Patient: sex F, age 65
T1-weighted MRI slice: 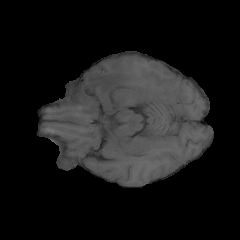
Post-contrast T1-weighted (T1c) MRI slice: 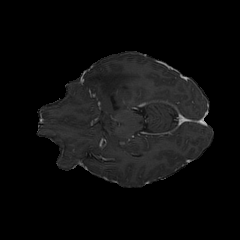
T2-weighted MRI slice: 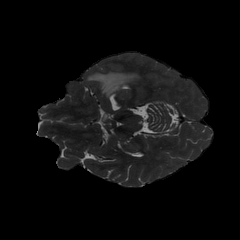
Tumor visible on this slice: yes
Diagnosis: Glioblastoma, IDH-wildtype
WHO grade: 4